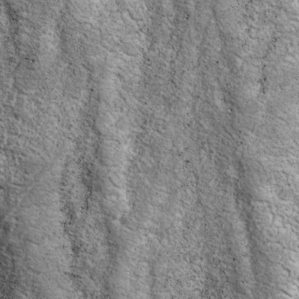
Label: non_frost